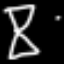
Label: hourglass